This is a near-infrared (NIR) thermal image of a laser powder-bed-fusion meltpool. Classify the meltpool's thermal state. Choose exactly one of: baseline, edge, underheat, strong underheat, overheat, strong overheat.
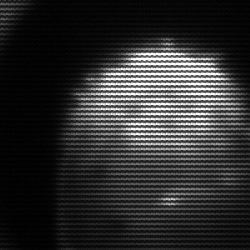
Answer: strong underheat